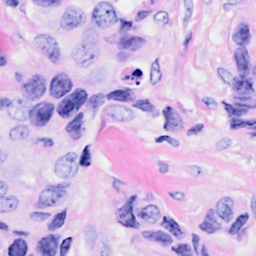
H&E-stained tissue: Breast